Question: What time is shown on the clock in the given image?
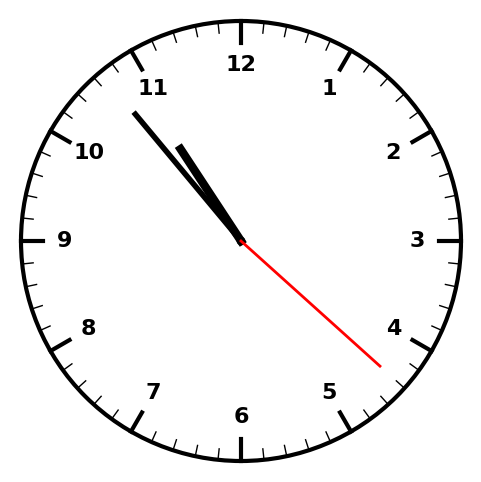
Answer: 10:53:22